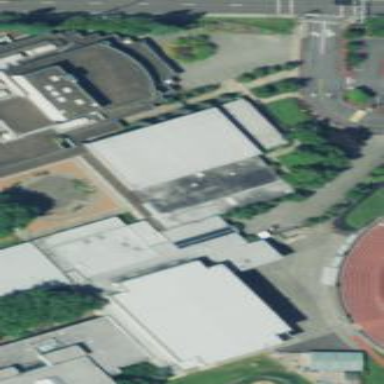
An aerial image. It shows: View of roof of building.